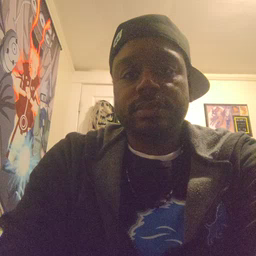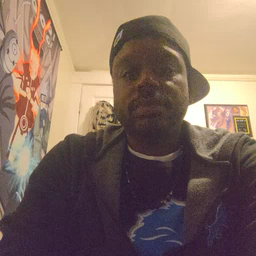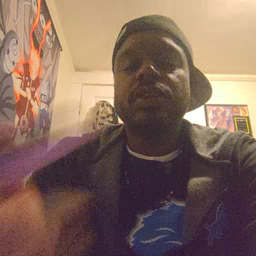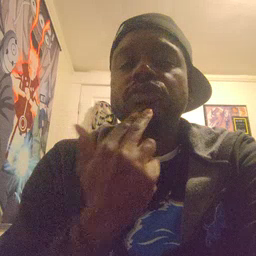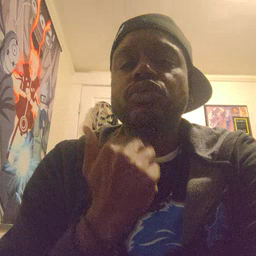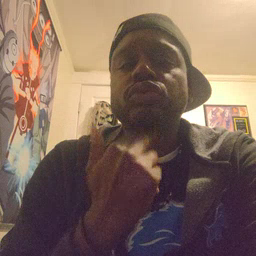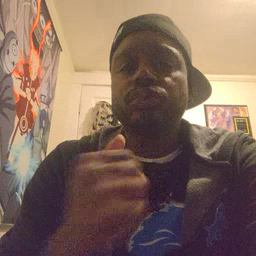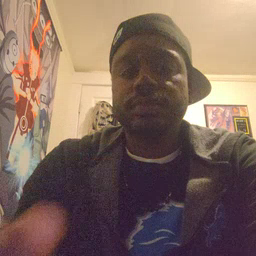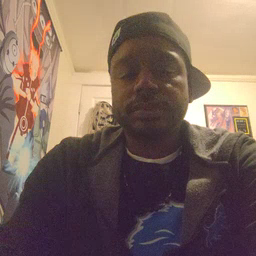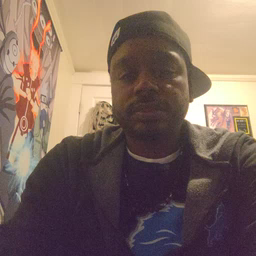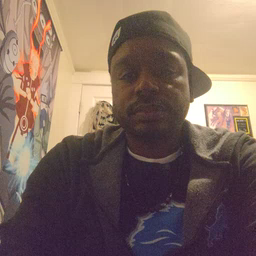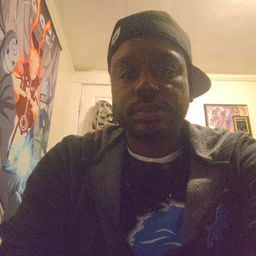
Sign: cute